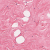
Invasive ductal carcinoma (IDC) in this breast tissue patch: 0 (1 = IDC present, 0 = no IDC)